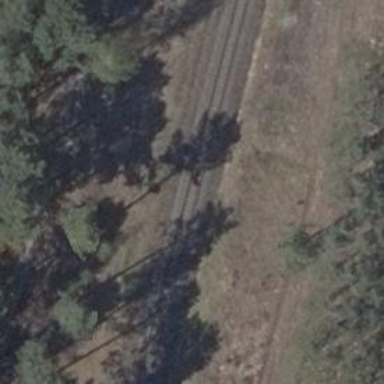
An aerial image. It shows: Railway track.